Field crop: maize
Growth stage: 2
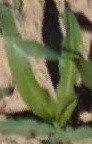
Species: maize